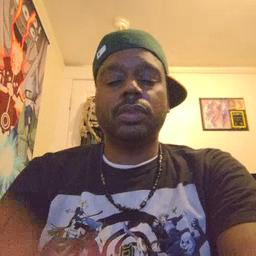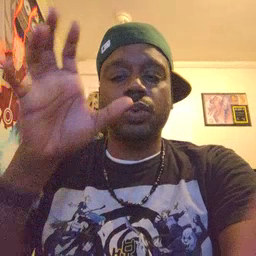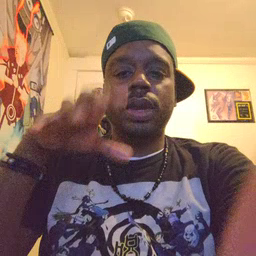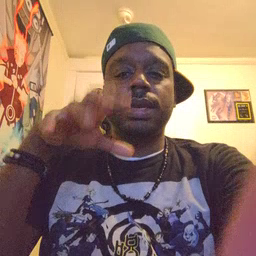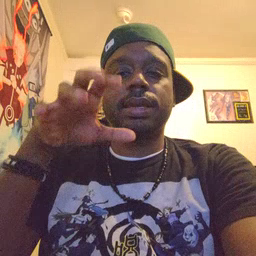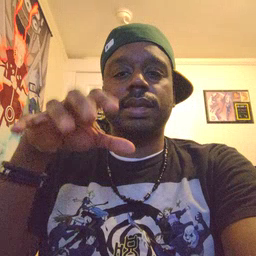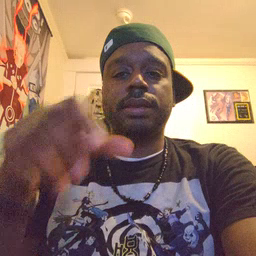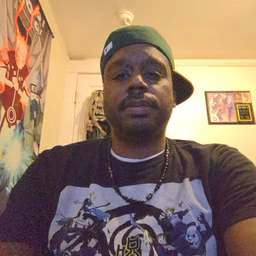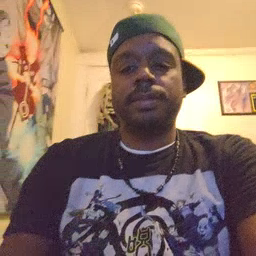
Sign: rain